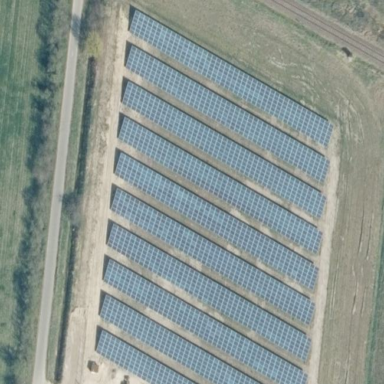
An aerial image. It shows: Solar power generator with photovoltaic panels.